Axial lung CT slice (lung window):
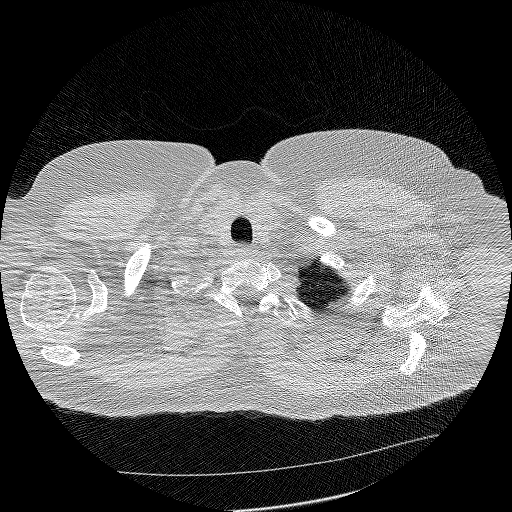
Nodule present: no